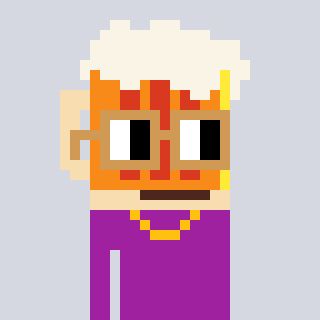
a pixel art character with square brown glasses, a beer-shaped head and a magenta-colored body on a cool background